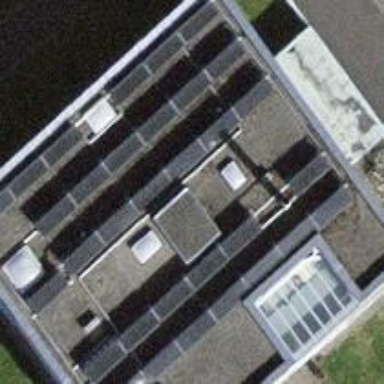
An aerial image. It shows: Solar power generator with photovoltaic panels.